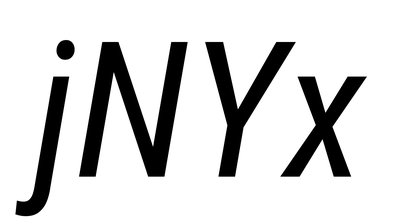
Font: Roboto-Italic_Condensed_Italic